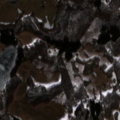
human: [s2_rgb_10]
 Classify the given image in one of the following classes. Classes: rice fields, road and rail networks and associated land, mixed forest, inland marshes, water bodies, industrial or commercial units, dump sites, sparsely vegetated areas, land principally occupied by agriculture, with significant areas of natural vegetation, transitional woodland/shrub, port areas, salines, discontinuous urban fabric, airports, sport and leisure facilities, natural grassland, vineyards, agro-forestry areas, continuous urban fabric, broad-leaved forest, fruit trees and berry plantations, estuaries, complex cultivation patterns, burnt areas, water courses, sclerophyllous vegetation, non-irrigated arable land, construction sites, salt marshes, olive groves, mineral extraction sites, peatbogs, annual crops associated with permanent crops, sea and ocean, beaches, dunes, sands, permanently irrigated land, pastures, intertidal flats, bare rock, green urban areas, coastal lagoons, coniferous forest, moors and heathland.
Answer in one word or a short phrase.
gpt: pastures, complex cultivation patterns, land principally occupied by agriculture, with significant areas of natural vegetation, broad-leaved forest, mixed forest